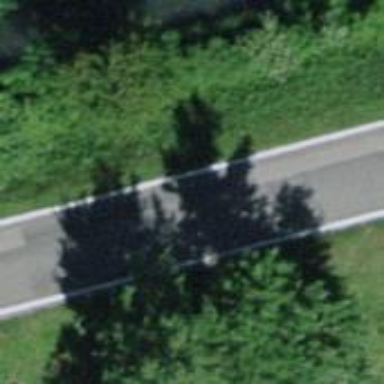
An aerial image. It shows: Unclassified road with asphalt surface.